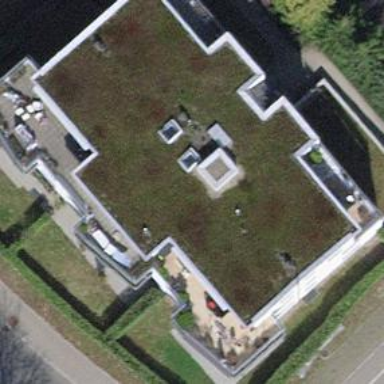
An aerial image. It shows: Image showing building with apartments.